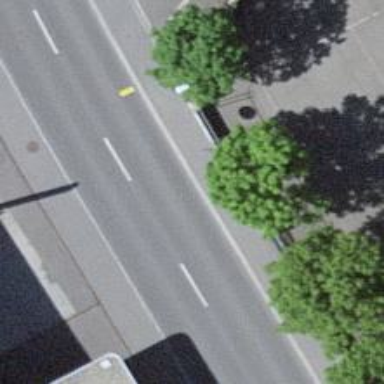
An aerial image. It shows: Bus stop with platform for public transport.